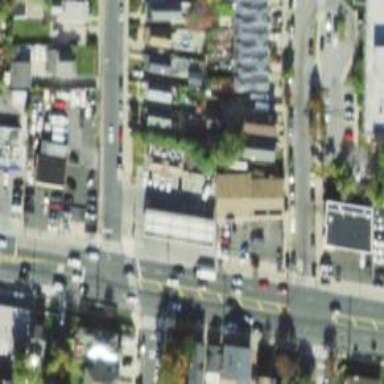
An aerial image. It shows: Convenience shop.